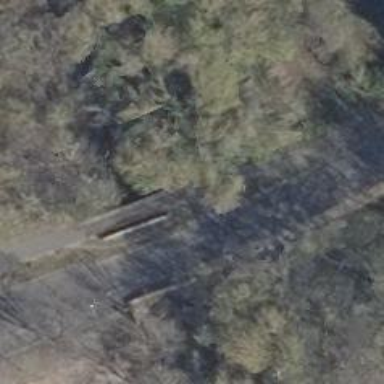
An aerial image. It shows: Footway bridge.